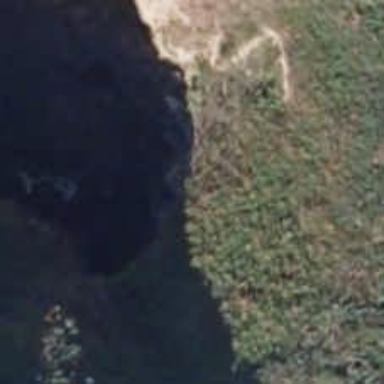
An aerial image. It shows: Natural cliff.